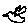
Label: bird